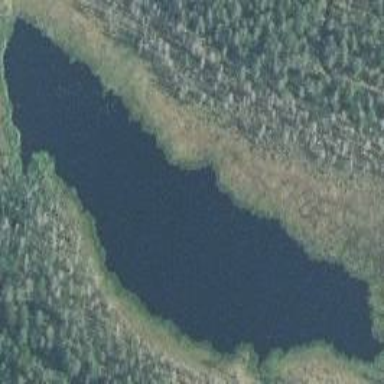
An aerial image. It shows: Pond with natural water.